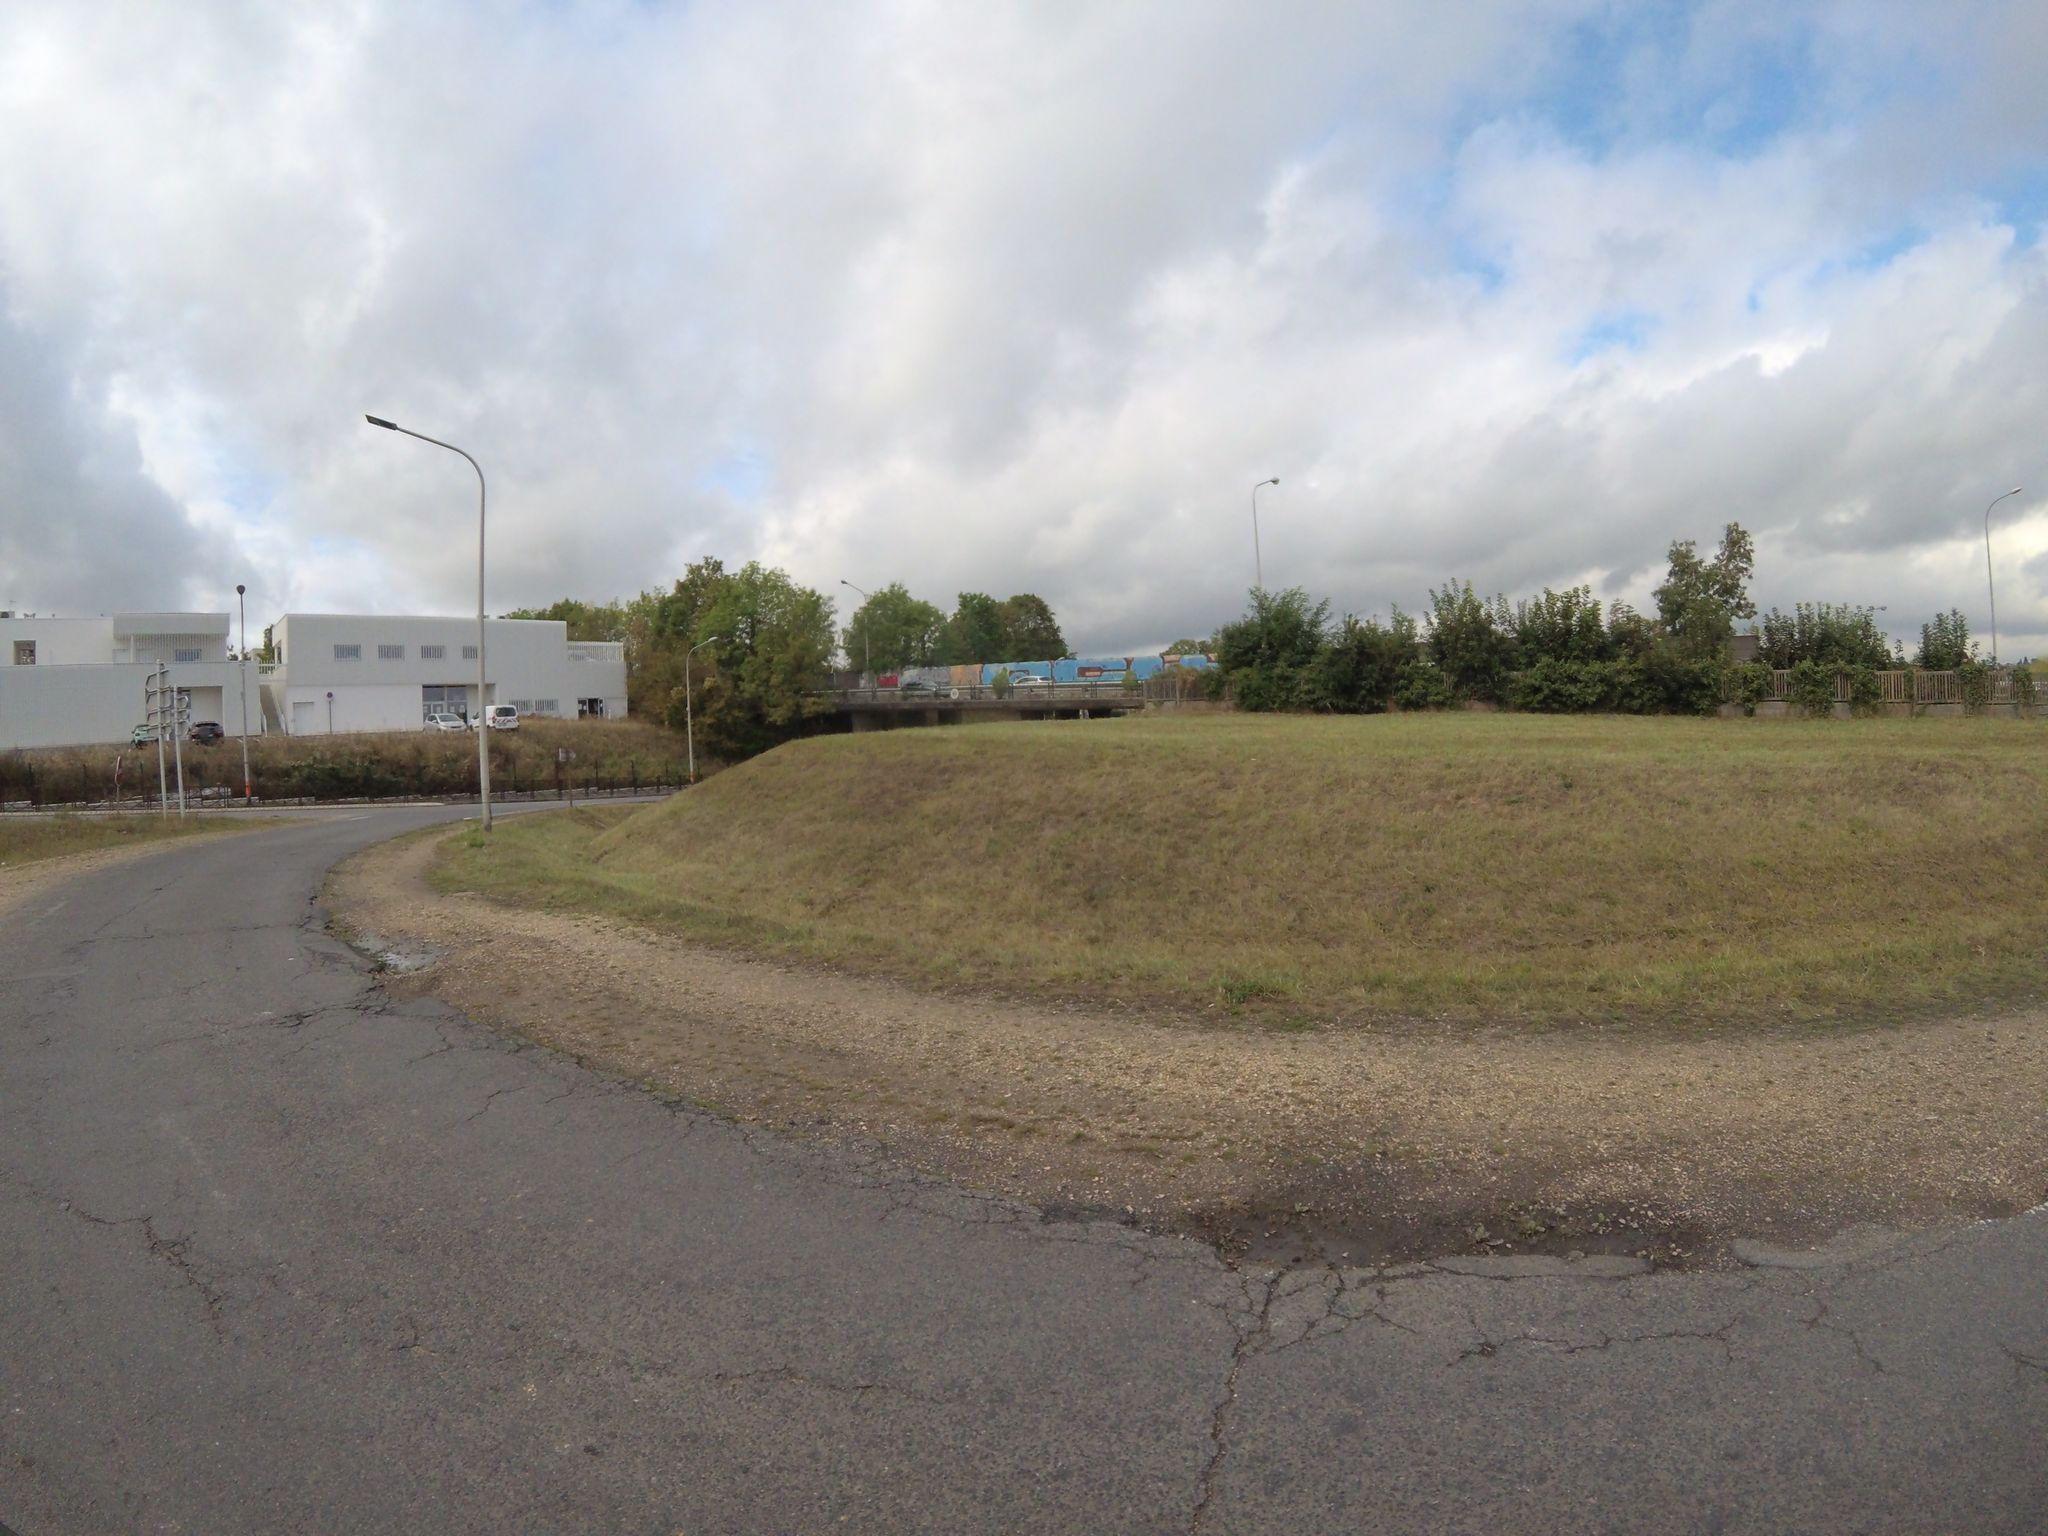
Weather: cloudy
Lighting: day
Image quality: good
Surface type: cycling surface
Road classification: primary_link
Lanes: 1
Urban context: urban centre
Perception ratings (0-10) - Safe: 0.69, Lively: 0.6, Beautiful: 1.78, Boring: 7.49, Depressing: 6.53, Wealthy: 0.3